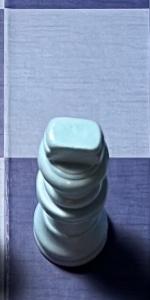
Label: King_White